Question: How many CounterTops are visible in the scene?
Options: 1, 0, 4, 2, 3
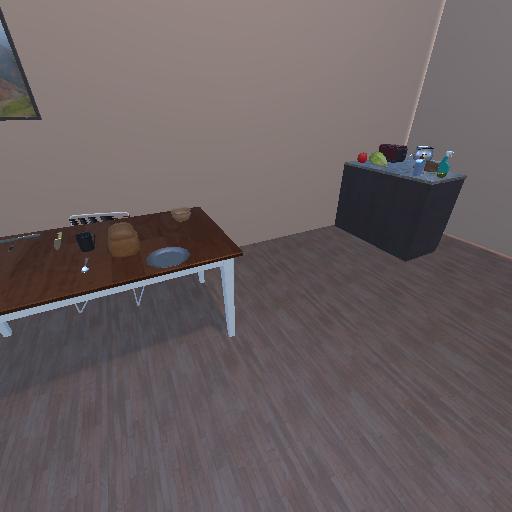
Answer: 1